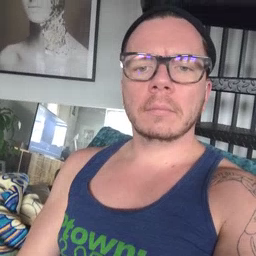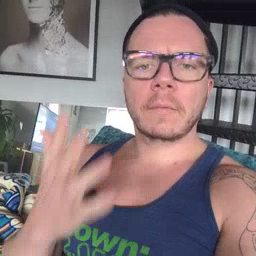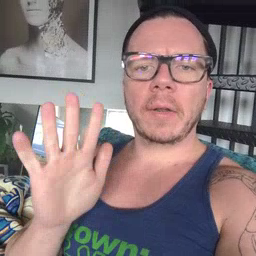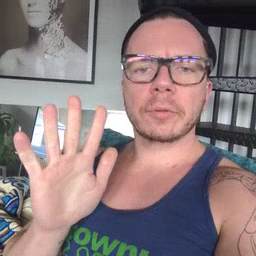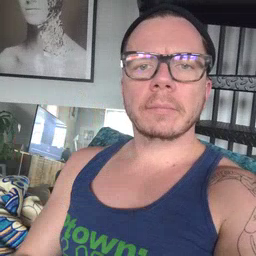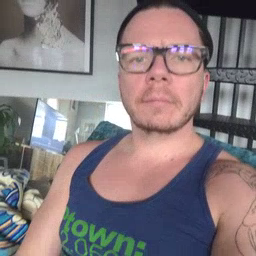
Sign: finish